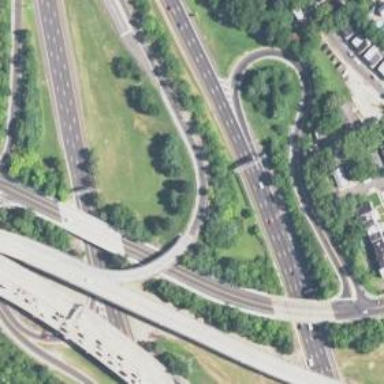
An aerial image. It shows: Motorway junction.